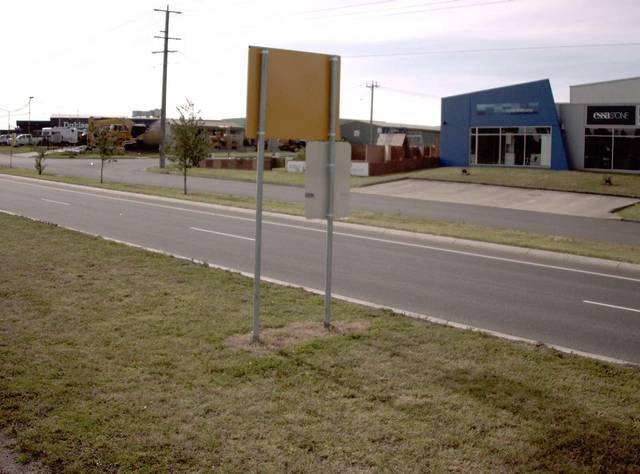
Region: Australia
Coordinates: -38.189, 146.57